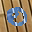
Label: 0